Interaction volume radius: 5 \u00c5
Interaction volume height: 35 \u00c5
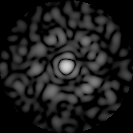
Disorder parameter: 0.8076